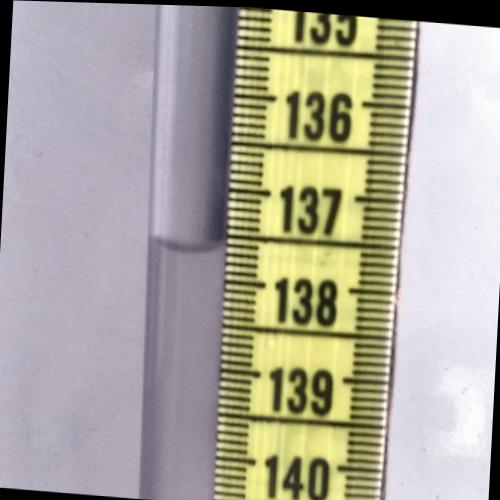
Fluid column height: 137.6 cm